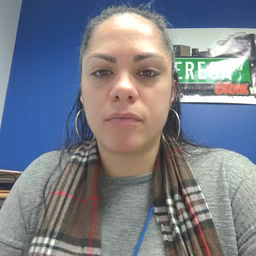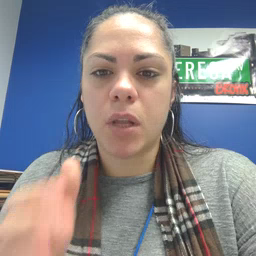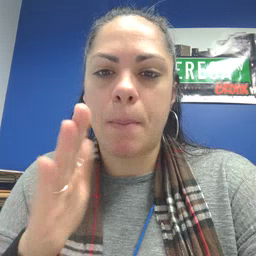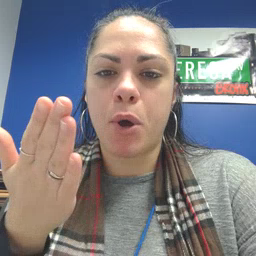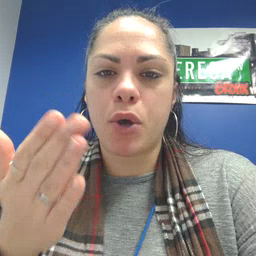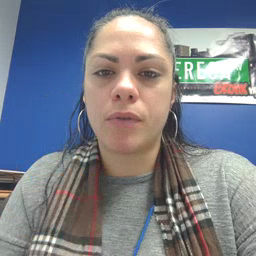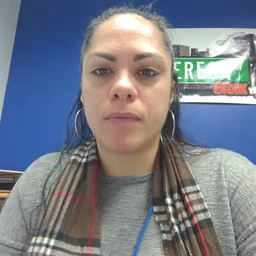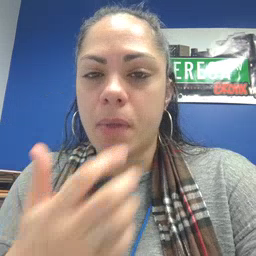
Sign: book